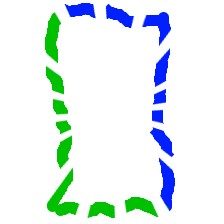
Shape: rectangle